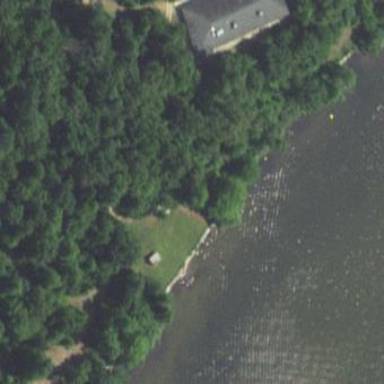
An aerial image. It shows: Swimming area within the leisure land.